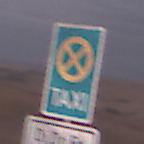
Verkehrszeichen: Taxenstand
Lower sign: ZeitangabenMitBeschraenkungAufWochentage3
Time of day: SunriseSunset
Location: Outdoor (Nature)
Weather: PartlyCloudy
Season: NotSpecified
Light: Natural